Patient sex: F
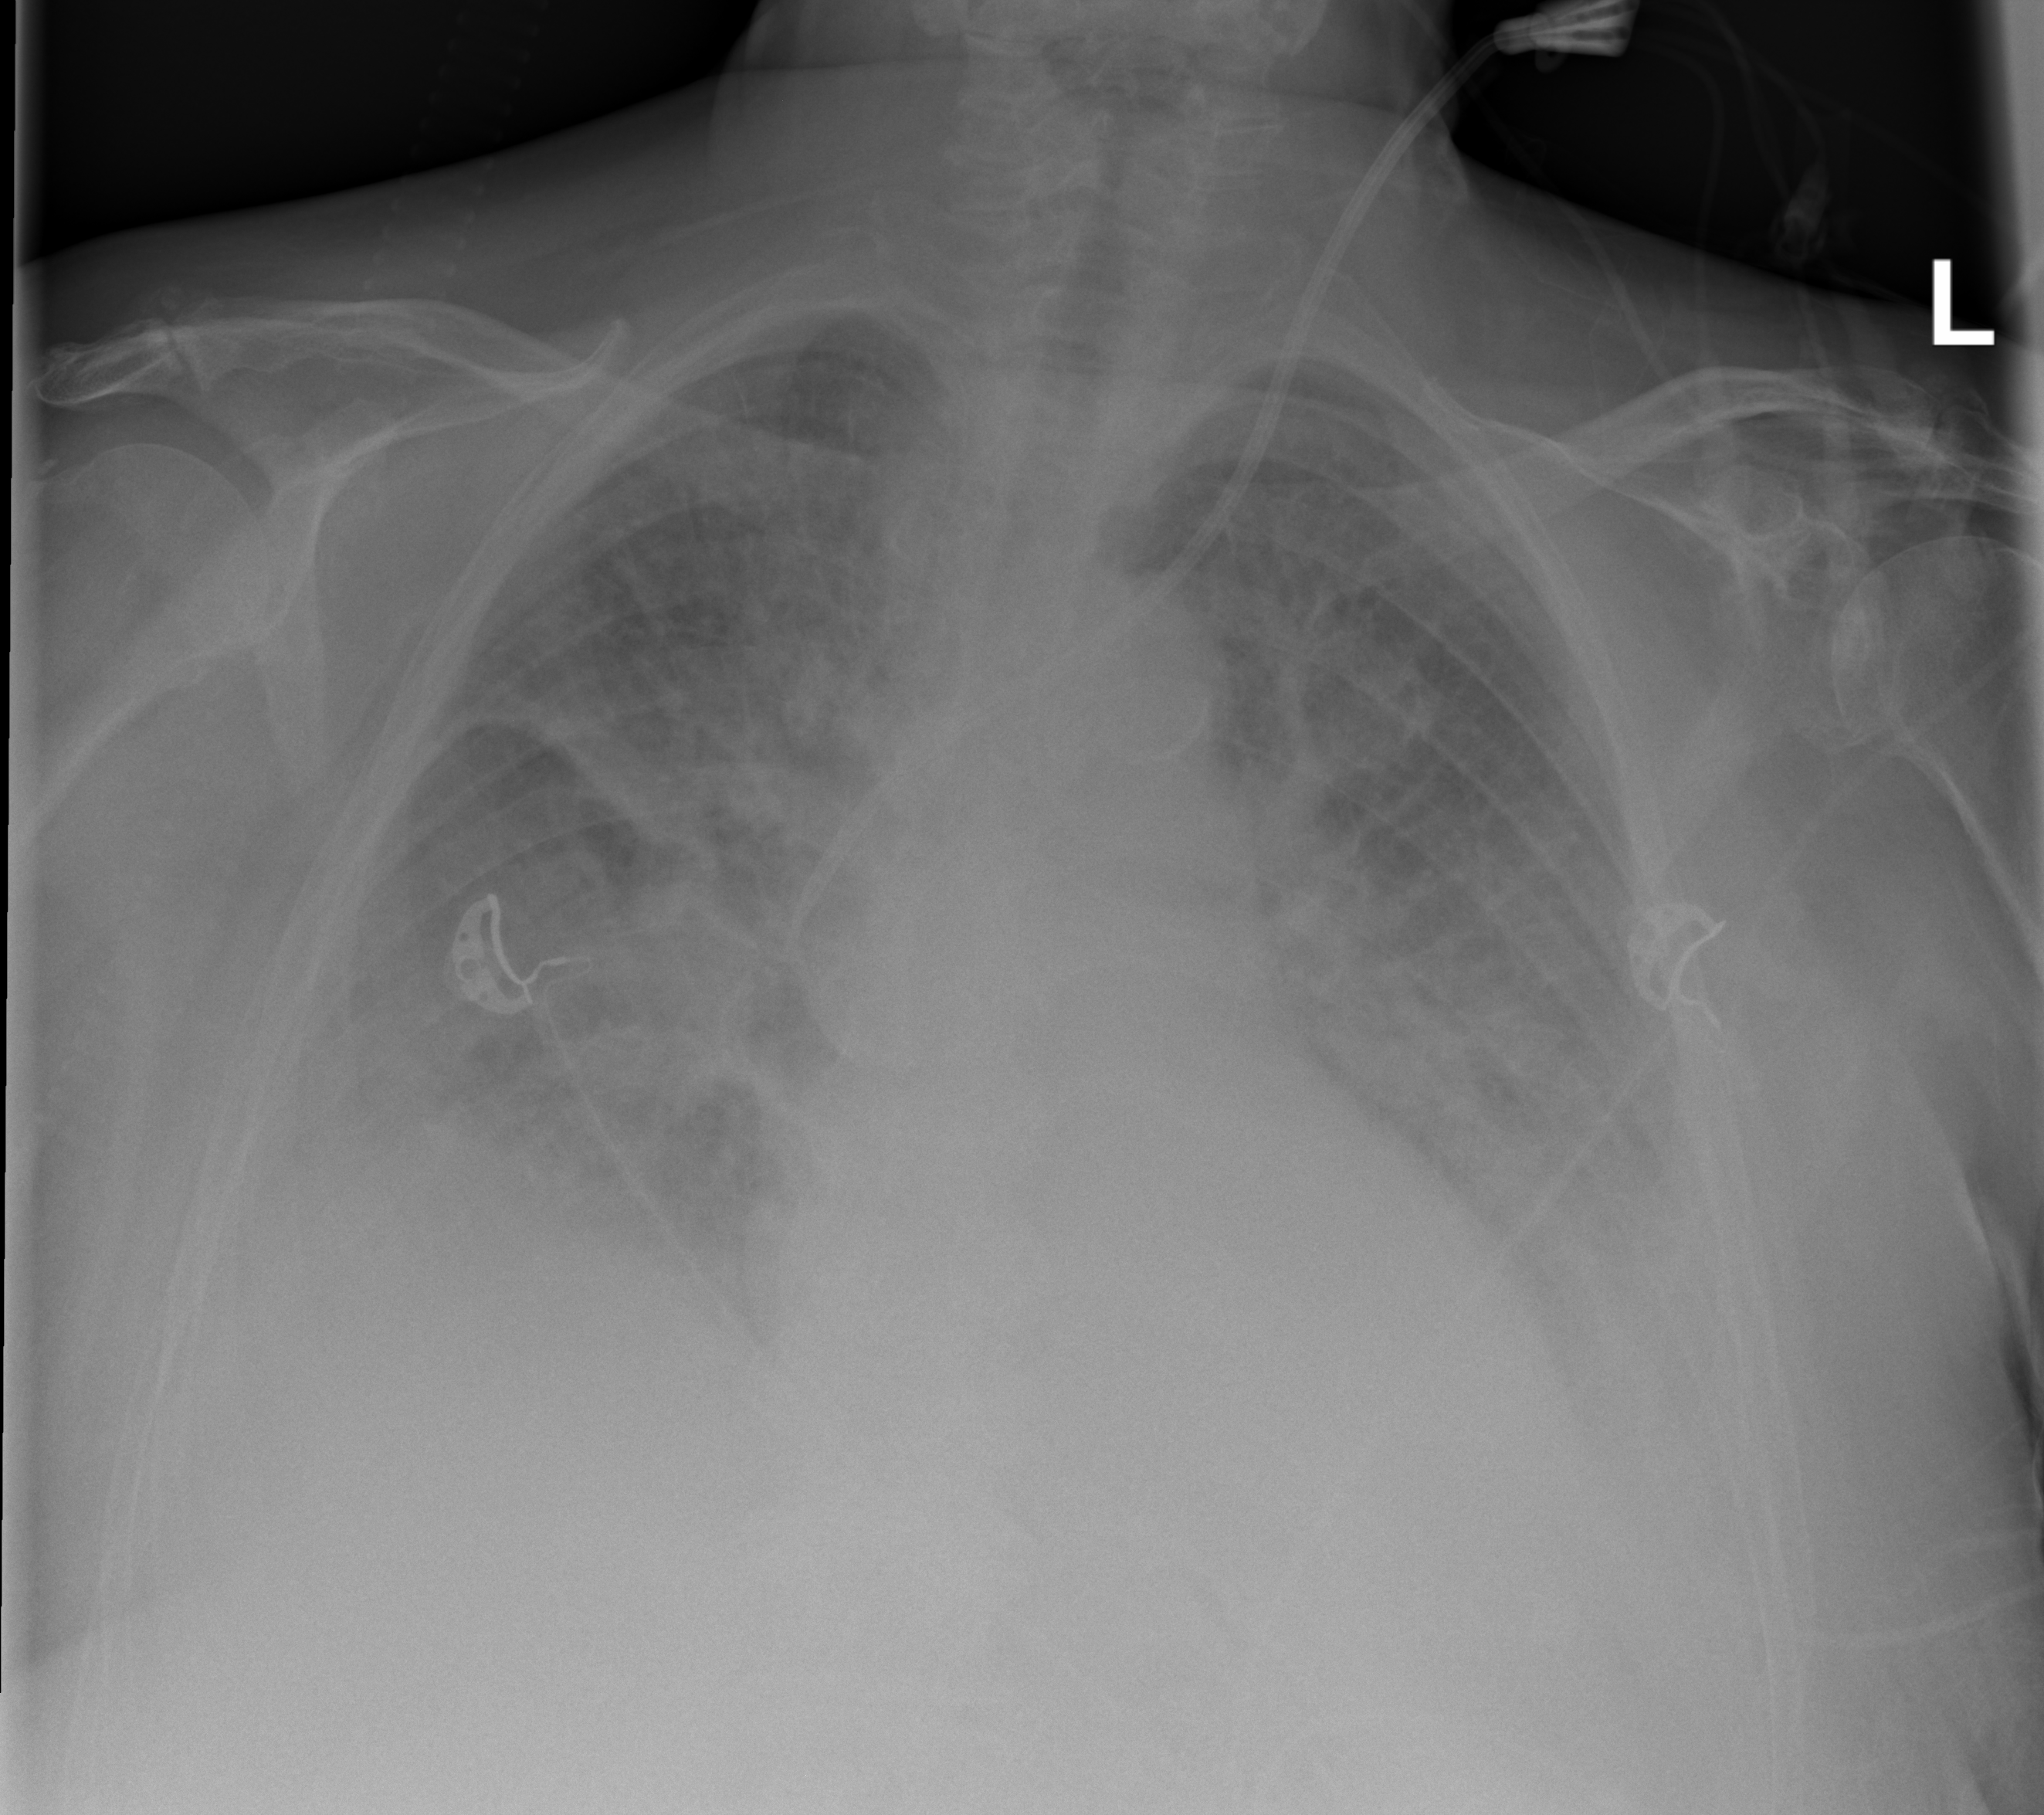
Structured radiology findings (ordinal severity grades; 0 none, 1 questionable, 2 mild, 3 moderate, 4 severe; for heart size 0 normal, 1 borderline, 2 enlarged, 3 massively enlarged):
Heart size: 1
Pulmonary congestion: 3
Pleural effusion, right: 2
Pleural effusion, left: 3
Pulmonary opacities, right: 3
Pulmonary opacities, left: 3
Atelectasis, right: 3
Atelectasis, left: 3